Question: How can do this:

I already tried this way:
'''
view->header()->setResizeMode(INDEX_COLUMN_SKU, QHeaderView::Interactive);
view->header()->setResizeMode(INDEX_COLUMN_NAME, QHeaderView::Stretch);
view->header()->setResizeMode(INDEX_COLUMN_QUANTITY, QHeaderView::Interactive);
view->header()->setResizeMode(INDEX_COLUMN_PRICE, QHeaderView::Interactive);
'''
but does not work.
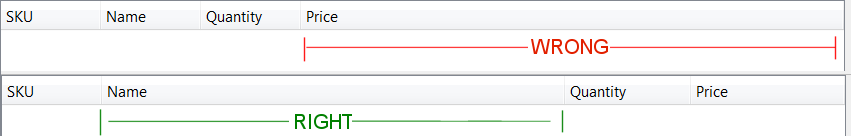
Answer: Did you remember 'to view->header()->setStretchLastSection(false)'?
Here are some examples:
## Default Behavior

## Just disabling stretch on the last column:
'''
treeView->header()->setStretchLastSection(false);
'''

## Both attributes combined:
'''
treeView->header()->setStretchLastSection(false);
treeView->header()->setResizeMode(1, QHeaderView::Stretch);
'''
From QT5 onwards:
'''
treeView->header()->setStretchLastSection(false);
treeView->header()->setSectionResizeMode(1, QHeaderView::Stretch); //! qt5 api change
'''